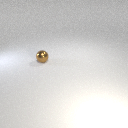
small brown metal sphere